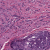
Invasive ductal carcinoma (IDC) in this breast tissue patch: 1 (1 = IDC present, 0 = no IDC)